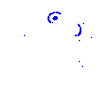
Particle: electron